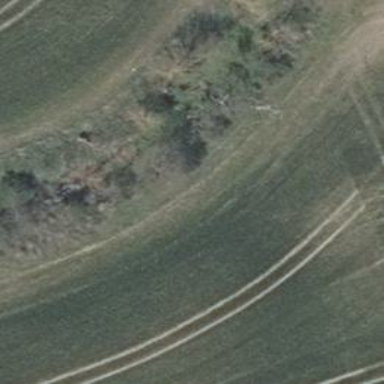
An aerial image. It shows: Rough track on the ground with grade4 track type. The smoothness of the road is very horrible.